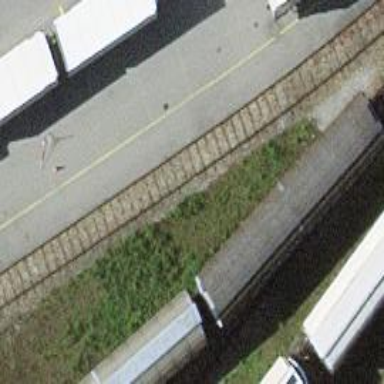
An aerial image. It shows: Single-track spur railway line.